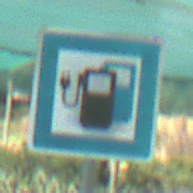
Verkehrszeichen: LadestationFuerElektrofahrzeuge
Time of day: MorningAfternoon
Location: Roofed (Special)
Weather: PartlyCloudy
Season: NotSpecified
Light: Natural